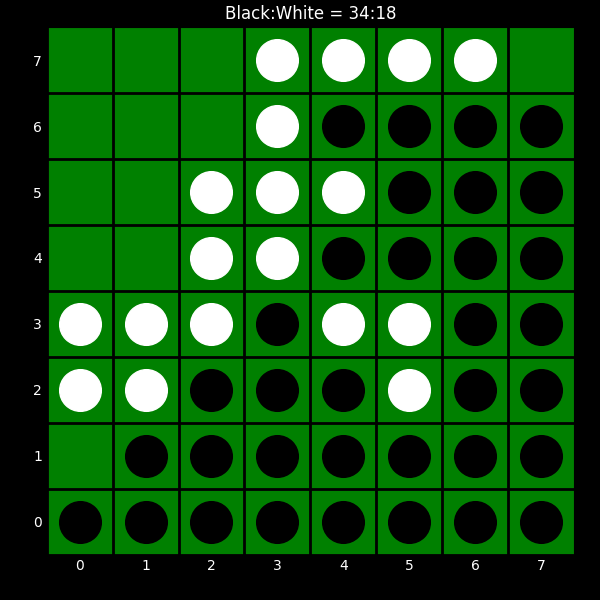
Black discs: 34
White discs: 18